Question: I need to hide the search operators dropdown in the search dialog of the jqGrid control. Could you please tell me how this is done?
Please see the image below

Thanks,
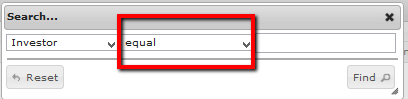
Answer: see wiki: <URL>
e.g:
'''
$(s4list).jqGrid('searchGrid', {
multipleSearch: true,
afterShowSearch: function () {
var dialogId = $('#fbox_' + this.id);
dialogId.find('.operators').hide();
console.log(this)
}
})
'''
also
afterRedraw function:This function if defined is lunched every time the filter is redrawed - the filter is redrawed every time when we add or delet rules or fields Tio this function we pass the search parameters as parameter